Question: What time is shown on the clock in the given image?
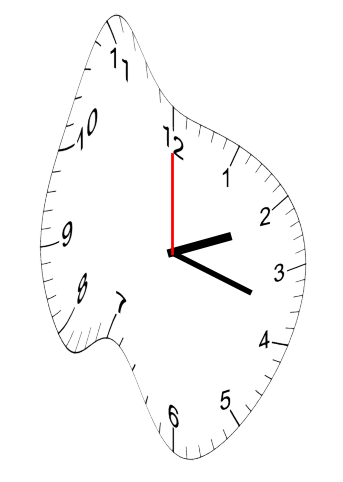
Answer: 02:18:00